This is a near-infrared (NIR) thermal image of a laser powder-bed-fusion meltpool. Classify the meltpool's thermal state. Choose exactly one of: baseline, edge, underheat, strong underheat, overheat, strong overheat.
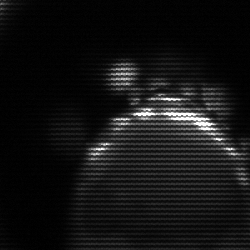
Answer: edge